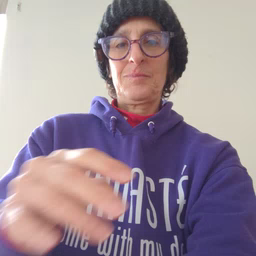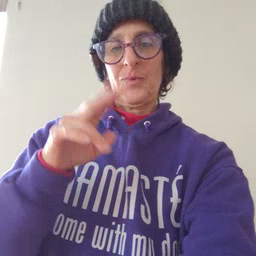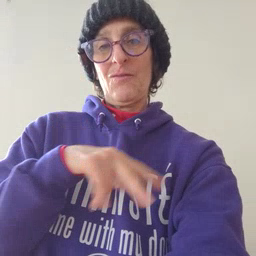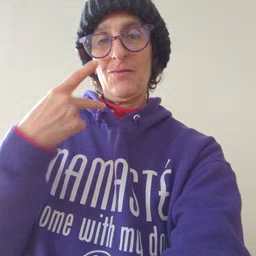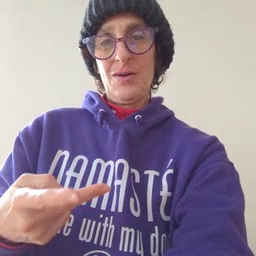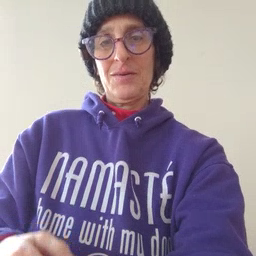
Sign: fall